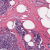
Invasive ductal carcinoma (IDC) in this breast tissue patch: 1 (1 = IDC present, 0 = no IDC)